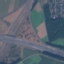
Land use / land cover: Highway